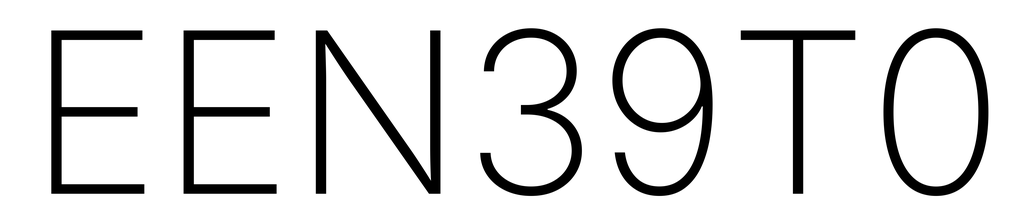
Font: Inter_ExtraLight